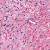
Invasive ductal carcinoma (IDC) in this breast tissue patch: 0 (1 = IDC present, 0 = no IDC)